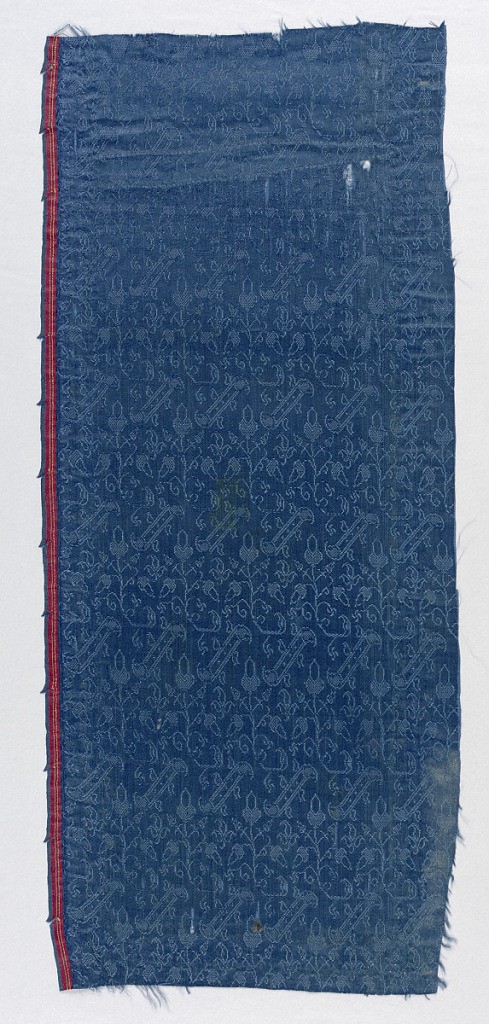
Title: Fragment
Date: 17th century
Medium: silk Technique: weft floats in satin foundation
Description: Diagonal bands with acorns in blue. One selvage present.